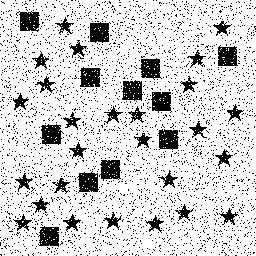
Squares: 12
Triangles: 0
Stars: 26
Total shapes: 38